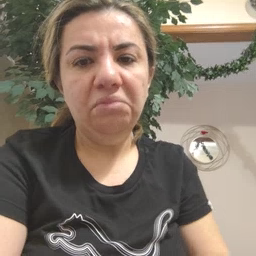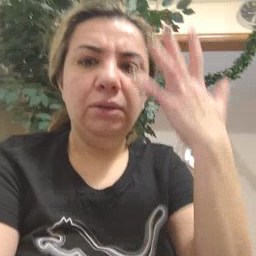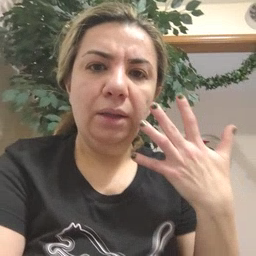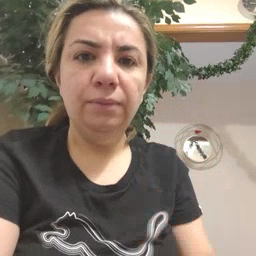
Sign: sad